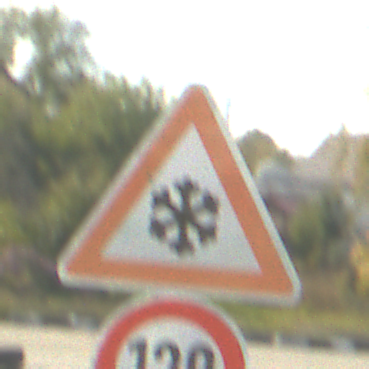
Verkehrszeichen: SchneeOderEisglaette
Zusatzzeichen unten: Geschwindigkeit120
Umgebung: Outdoor, RoadRail
Tageszeit: MorningAfternoon
Wetter: PartlyCloudy
Licht: Natural
Jahreszeit: NotSpecified
Kontrast: HighContrast